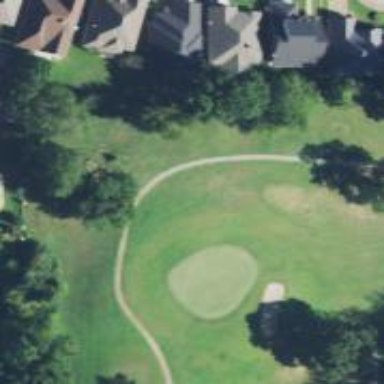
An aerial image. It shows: Path for golf carts.